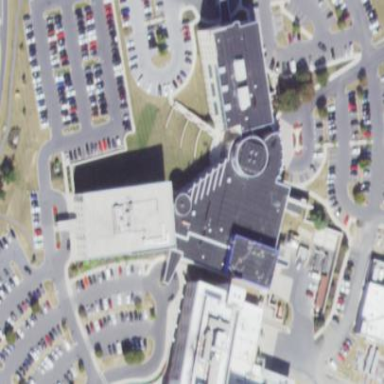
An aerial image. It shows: Healthcare facility identified as hospital.